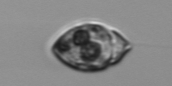
Label: Amphidinium